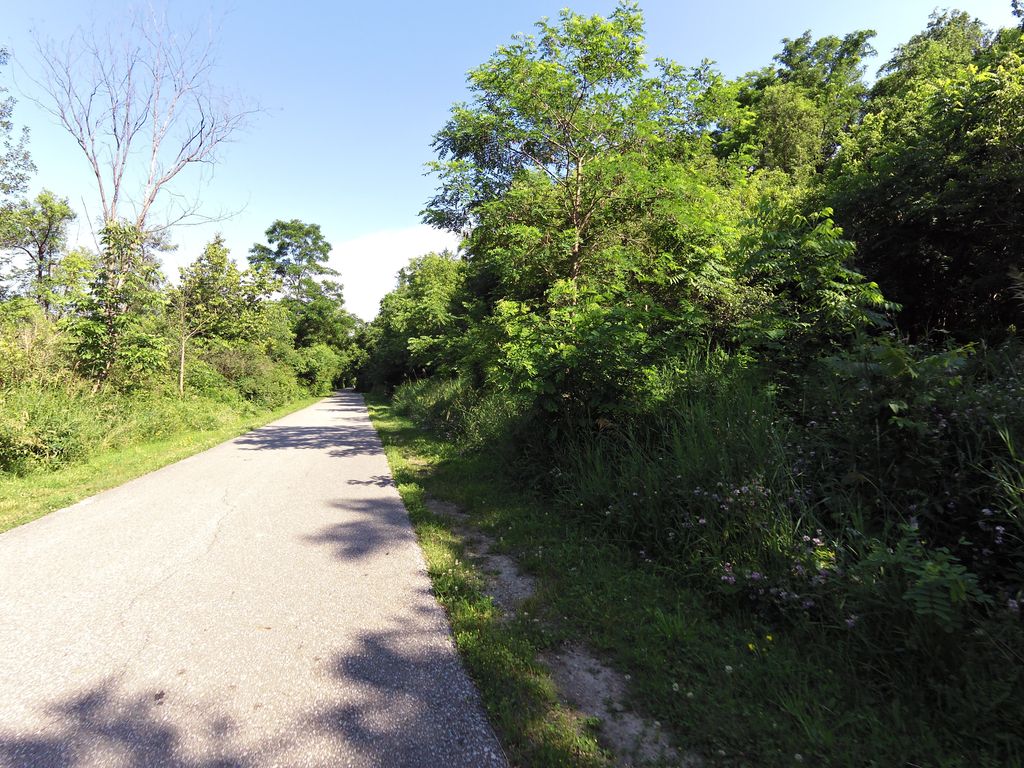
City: toronto